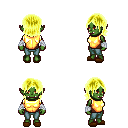
a pixel art fantasy rpg character, female body template, orc, green skin, gold chest armor, teal pants, gold long bangs hairstyle, white cloth bandages, brown slippers, four views (front, back, left, right), 2x2 character sprite sheet, small pixel art, hard edges, no anti-aliasing